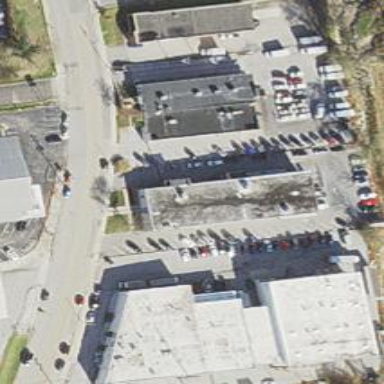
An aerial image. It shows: Healthcare clinic is depicted in the image.